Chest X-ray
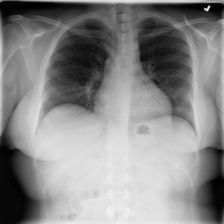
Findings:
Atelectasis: positive
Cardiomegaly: negative
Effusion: negative
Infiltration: negative
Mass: negative
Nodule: negative
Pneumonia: negative
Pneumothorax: negative
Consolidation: negative
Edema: negative
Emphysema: negative
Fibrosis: negative
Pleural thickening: negative
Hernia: negative